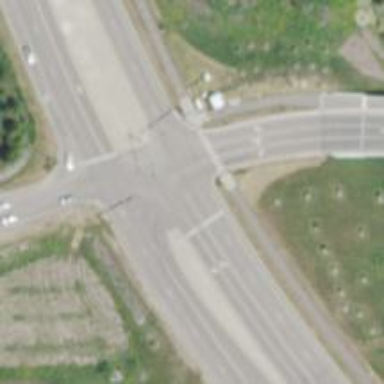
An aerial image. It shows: Marked asphalt cycleway crossing.